Field crop: maize
Growth stage: 2
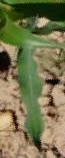
Species: maize